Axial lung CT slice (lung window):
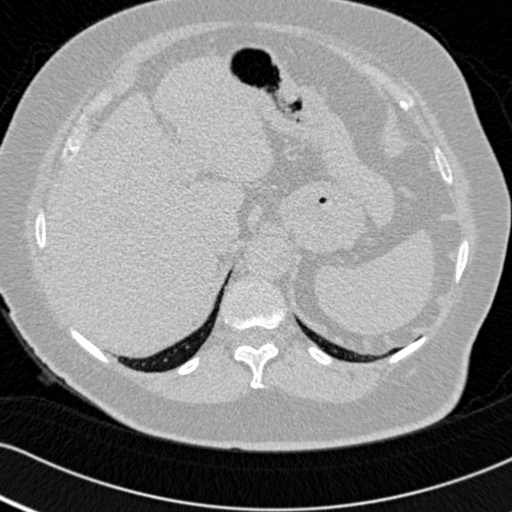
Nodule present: no